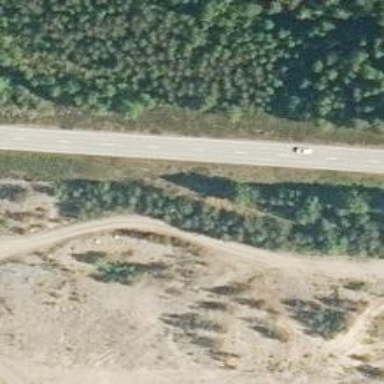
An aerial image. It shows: Asphalt road designated as trunk highway.